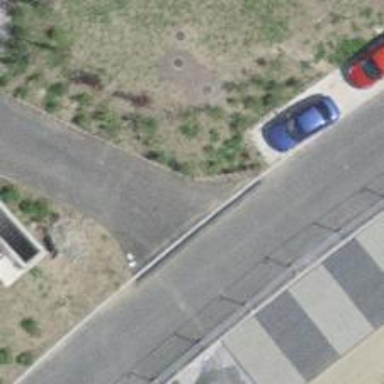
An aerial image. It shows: Bollard.